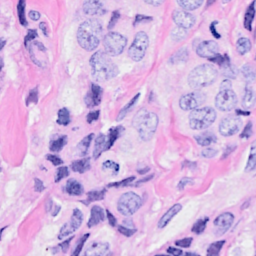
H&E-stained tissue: Breast